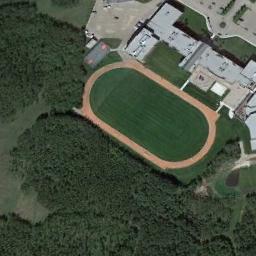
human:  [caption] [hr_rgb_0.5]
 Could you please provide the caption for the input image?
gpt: There are green Spaces around the track and field .

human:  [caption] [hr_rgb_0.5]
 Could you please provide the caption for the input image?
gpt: Track and field are surrounded by forests and buildings .

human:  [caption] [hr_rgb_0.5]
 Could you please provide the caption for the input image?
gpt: The ground track field is surrounded by a forest and some connected buildings .

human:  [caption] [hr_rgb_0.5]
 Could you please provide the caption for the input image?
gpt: There are many trees near the ground track field .

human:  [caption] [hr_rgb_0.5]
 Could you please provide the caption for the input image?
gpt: There are many green trees beside the ground track field with a brown track .